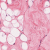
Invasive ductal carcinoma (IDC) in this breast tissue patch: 0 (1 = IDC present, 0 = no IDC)